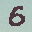
Label: 6